（2023·上海嘉定·三模）下图改编自李约瑟所著的《中国科学技术史》，用于说明元代数学家郭守敬在编制《授时历》时所做的天文计算. 图中的 \(\overset{\frown}{AB}\)、\(\overset{\frown}{AC}\)、\(\overset{\frown}{BD}\)、\(\overset{\frown}{CD}\) 都是以 \(O\) 为圆心的圆弧，\(CMNK\) 是为计算所做的矩形，其中 \(M,N,K\) 分别在线段 \(OD,OB,OA\) 上，\(MN \perp OB\)，\(KN \perp OB\). 记 \(\alpha = \angle AOB\)，\(\beta = \angle AOC\)，\(\gamma = \angle BOD\)，\(\delta = \angle COD\)，给出四个关系式，其中成立的等式的序号有 \underline{\quad\quad}.

\ding{172} \(\sin\beta = \sin\gamma \cos\delta\);

\ding{173} \(\cos\beta = \cos\gamma \cos\delta\);

\ding{174} \(\sin\alpha = \frac{\sin\delta}{\cos\beta}\);

\ding{175} \(\cos\alpha = \frac{\cos\gamma \cos\delta}{\cos\beta}\).
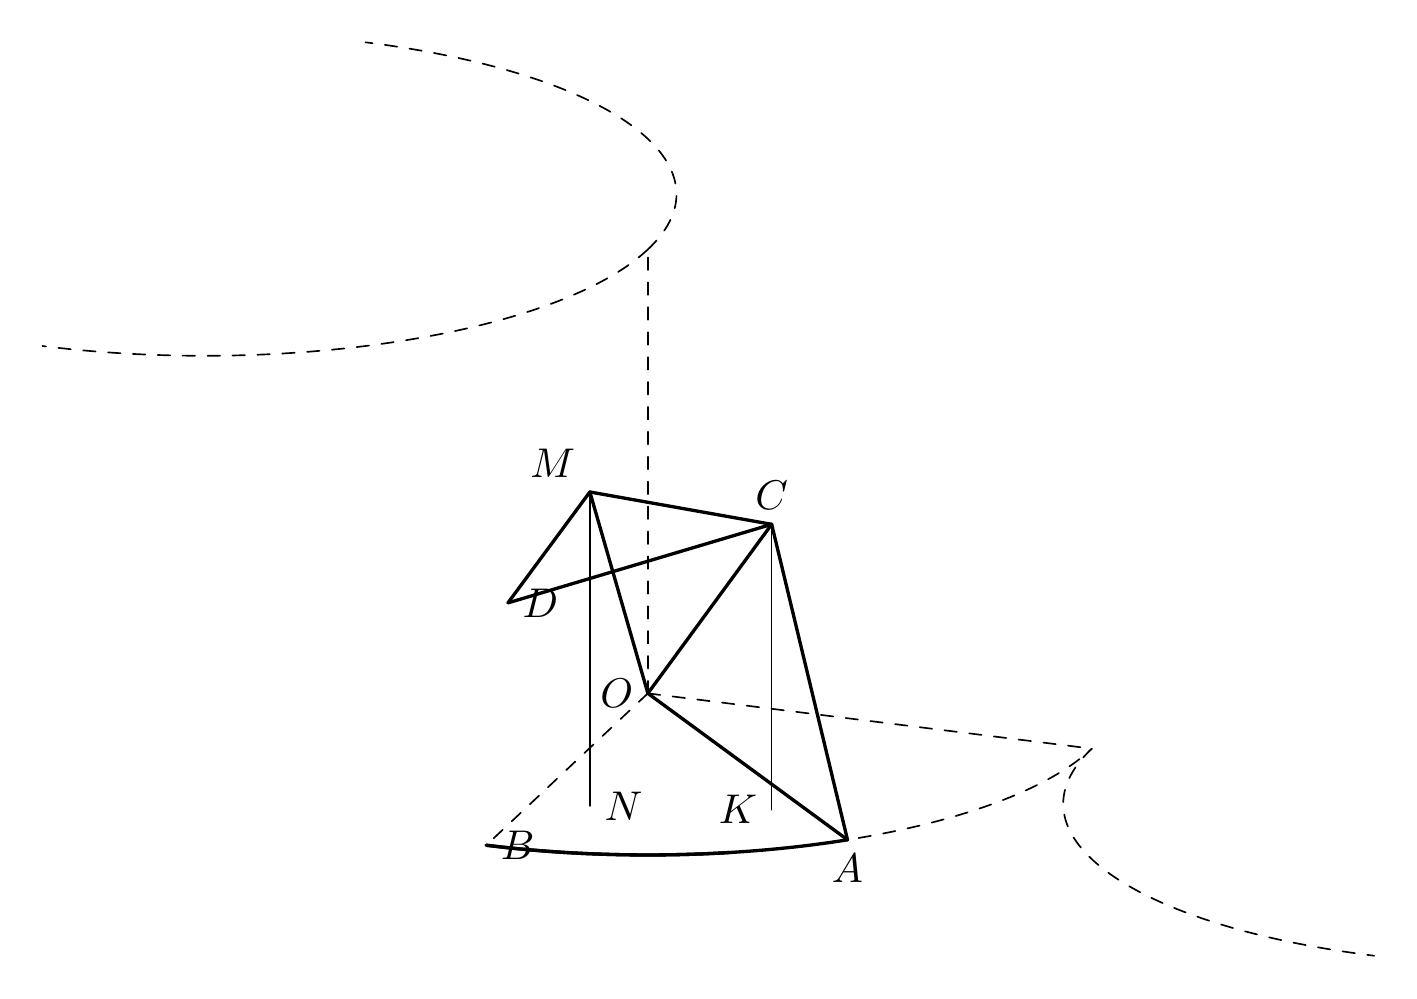
【解答】
【答案】\ding{172}\ding{174}\ding{175}

【分析】利用题设中的垂直关系可得 \(\text{Rt}\triangle COK\)、\(\text{Rt}\triangle OMN\)、\(\text{Rt}\triangle OMC\)、\(\text{Rt}\triangle KON\)，利用这些直角三角形逐项计算各角的三角函数后可得它们的关系，从而可得正确的选项.

【详解】因为四边形 \(CMNK\) 是矩形，故 \(MN \perp KN\)，而 \(MN \perp OB\)，\(KN \cap OB = N\)，\(KN,OB \subset\) 平面 \(AOB\)，故 \(MN \perp\) 平面 \(AOB\).

因为四边形 \(CMNK\) 是矩形，故 \(KC \parallel MN\)，故 \(KC \perp KN\)，而 \(KC \perp OB\)，而 \(KN \cap OB = N\)，\(KN,OB \subset\) 平面 \(AOB\)，故 \(KC \perp\) 平面 \(AOB\).

而 \(KN \perp OB\)，\(MN \perp KN\)，\(KN \parallel CM\)，故 \(CM \perp OB\)，\(MN \perp CM\)，而 \(MN \cap OB = N\)，\(MN,OB \subset\) 平面 \(MON\)，故 \(CM \perp\) 平面 \(MON\)，因 \(OD \subset\) 平面 \(MON\)，故 \(CM \perp OD\).

同理 \(MN \perp OB\)，\(KC \perp OA\).

在 \(\text{Rt}\triangle COK\) 中，有 \(\sin\beta = \sin\angle AOC = \frac{KC}{OC} = \frac{MN}{OC}\);

在 \(\text{Rt}\triangle OMN\) 中，有 \(\sin\gamma = \sin\angle DOB = \frac{MN}{OM}\);

在 \(\text{Rt}\triangle OMC\) 中，有 \(\cos\delta = \sin\angle DOC = \frac{OM}{OC}\);

故
\[
\sin\gamma \cos\delta = \frac{MN}{OC} = \sin\beta,
\]
故\ding{172}正确.

在 \(\text{Rt}\triangle KON\) 中，有 \(\sin\alpha = \sin\angle AOB = \frac{KN}{OK} = \frac{MC}{OK}\),

在 \(\text{Rt}\triangle COK\) 中，有 \(\cos\beta = \cos\angle AOC = \frac{KO}{OC}\);

故
\[
\sin\alpha \cos\beta = \frac{MC}{OC} = \sin\delta,
\]
故 \(\sin\alpha = \frac{\sin\delta}{\cos\beta}\)，故\ding{174}正确.

在 \(\text{Rt}\triangle KON\) 中，有 \(\cos\alpha = \cos\angle AOB = \frac{ON}{OK}\),

在 \(\text{Rt}\triangle OMN\) 中，有 \(\cos\gamma = \cos\angle DOB = \frac{ON}{OM}\);

故
\[
\frac{\cos\gamma \cos\delta}{\cos\beta} = \frac{\frac{ON}{OM} \times \frac{OM}{OC}}{\frac{KO}{OC}} = \frac{ON}{KO} = \cos\alpha,
\]
故\ding{175}正确.

若 \(\cos\beta = \cos\gamma \cos\delta\) 不成立，否则由④的结论可得 \(\cos\alpha = 1\)，这样 \(\alpha\) 为锐角矛盾.

故答案为：\ding{172}\ding{174}\ding{175}.

【点睛】思路点睛：立体几何中的角的关系的计算，一般放置在直角三角形进行讨论，注意利用空间中的垂直关系实现不同面中的垂直关系的转化.